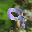
Label: 9